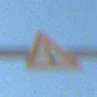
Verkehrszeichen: Lichtzeichenanlage
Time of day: Midday
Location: Outdoor (Nature)
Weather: Clear
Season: NotSpecified
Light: Natural